Question: I'm using AWS EC2 14.04 LTS and I'm trying to run command
'apt-get -y upgrade' or 'apt-get -y dist-upgrade', however, I always get prompt like this:

I tried following commands and none of them work and I still get above prompt:
'apt-get update && apt-get -y -o Dpkg::Options::="--force-confmiss" -o Dpkg::Options::="--force-confdef" -o Dpkg::Options::="--force-confnew" dist-upgrade'
'apt-get update && apt-get -o Dpkg::Options::='--force-confold' --force-yes -fuy dist-upgrade'
I have been been googling for solutions but could not find that actually works. Anyone has any thought?
Thanks
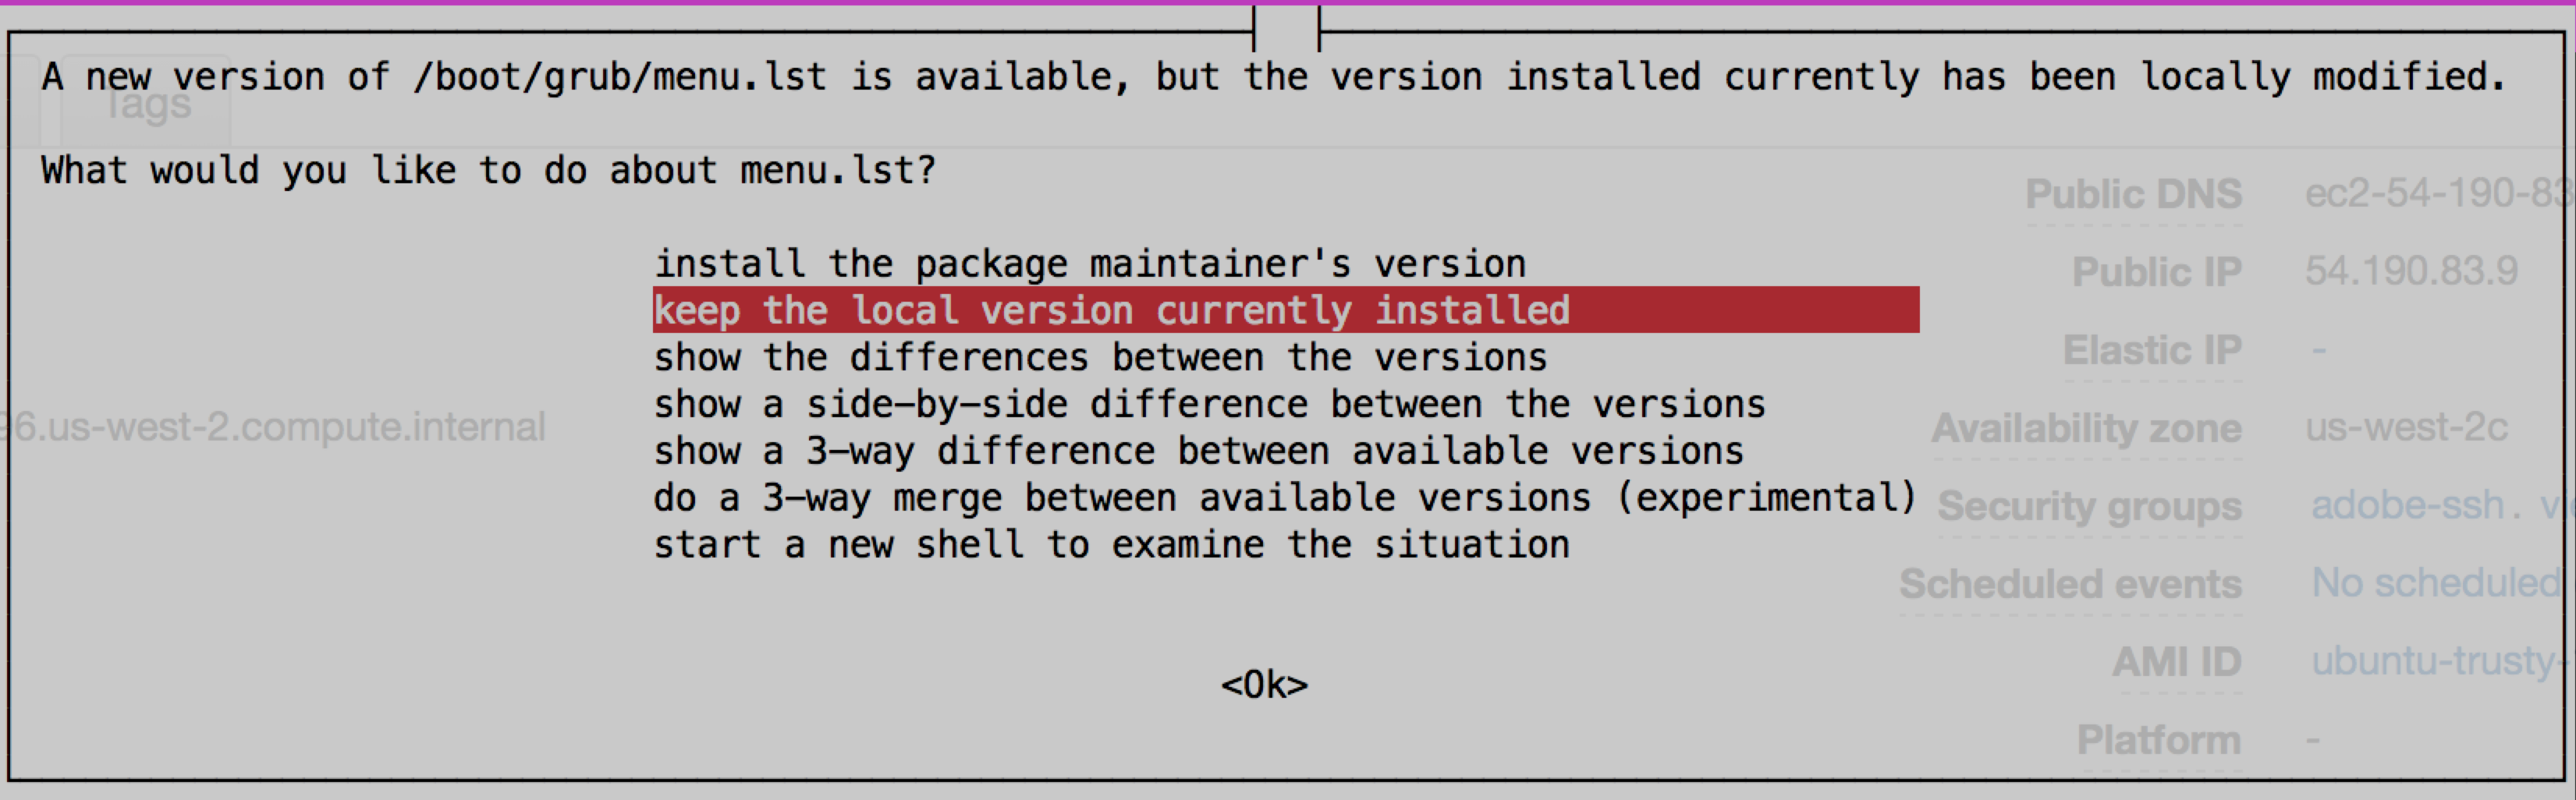
Answer: Took me a while to figure out the simple solution. I could avoid the prompt by adding 'DEBIAN_FRONTEND='noninteractive' apt-get -y -o Dpkg::Options::='--force-confdef' -o Dpkg::Options::='--force-confold''
So here is my common function that I use to upgrade all my Ubuntu machines:
'''
function runAptGetUpgrade()
{
DEBIAN_FRONTEND='noninteractive' apt-get -y -o Dpkg::Options::='--force-confdef' -o Dpkg::Options::='--force-confold' upgrade
DEBIAN_FRONTEND='noninteractive' apt-get -y -o Dpkg::Options::='--force-confdef' -o Dpkg::Options::='--force-confold' dist-upgrade
apt-get autoremove -y
apt-get clean
apt-get autoclean
}
'''
REF My Lib: <URL>
REF Answer: <URL>